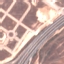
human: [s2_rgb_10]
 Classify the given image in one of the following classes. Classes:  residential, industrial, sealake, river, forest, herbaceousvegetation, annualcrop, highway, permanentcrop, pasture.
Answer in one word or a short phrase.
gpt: Highway